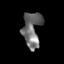
Tissue: skin
Cell type: T cells
Senescence score: 0.2654
Nuclear area (px): 615
Mean DAPI intensity: 110.291